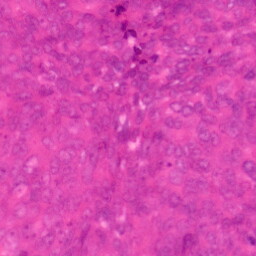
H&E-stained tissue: Colon